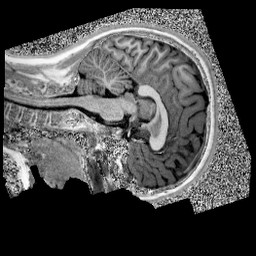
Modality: UNIT1
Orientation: sagittal
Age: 10
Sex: female
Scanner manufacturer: siemens
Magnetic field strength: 3 T
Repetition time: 4 s
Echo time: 0.00303 s